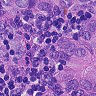
Metastatic tissue present: yes